Interaction volume radius: 5 \u00c5
Interaction volume height: 30 \u00c5
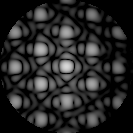
Disorder parameter: 0.1265